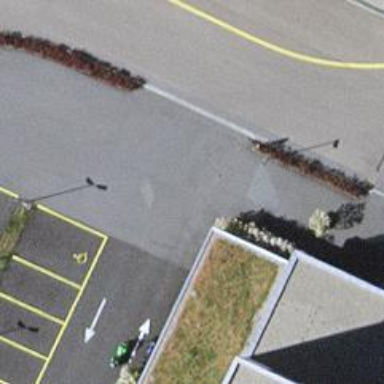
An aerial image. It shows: Road serving as parking aisle.